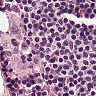
Metastatic tissue present: no